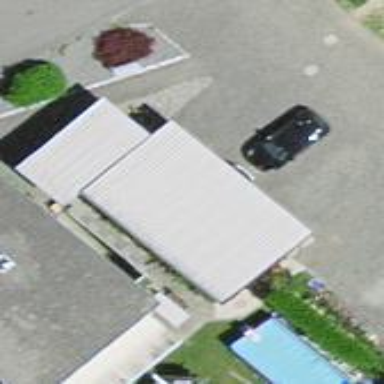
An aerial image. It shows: View of roof of building.